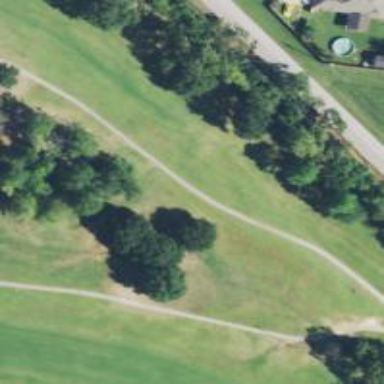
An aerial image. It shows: Asphalt path on golf course.